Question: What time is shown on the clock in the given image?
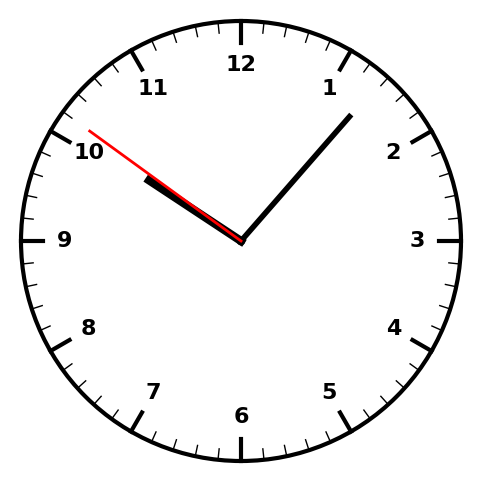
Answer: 10:06:51